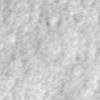
Label: no_change